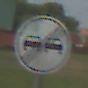
Verkehrszeichen: EndeUeberholverbot
Umgebung: Outdoor, Nature
Tageszeit: MorningAfternoon
Wetter: PartlyCloudy
Licht: Natural
Jahreszeit: NotSpecified
Kontrast: HighContrast